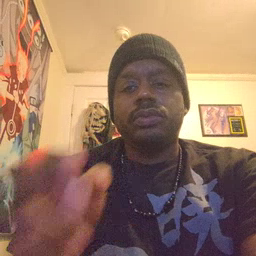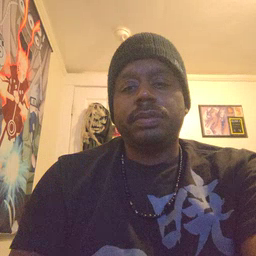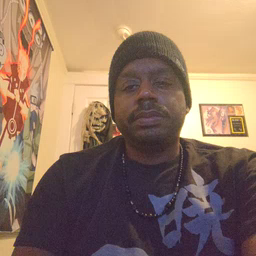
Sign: room